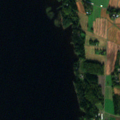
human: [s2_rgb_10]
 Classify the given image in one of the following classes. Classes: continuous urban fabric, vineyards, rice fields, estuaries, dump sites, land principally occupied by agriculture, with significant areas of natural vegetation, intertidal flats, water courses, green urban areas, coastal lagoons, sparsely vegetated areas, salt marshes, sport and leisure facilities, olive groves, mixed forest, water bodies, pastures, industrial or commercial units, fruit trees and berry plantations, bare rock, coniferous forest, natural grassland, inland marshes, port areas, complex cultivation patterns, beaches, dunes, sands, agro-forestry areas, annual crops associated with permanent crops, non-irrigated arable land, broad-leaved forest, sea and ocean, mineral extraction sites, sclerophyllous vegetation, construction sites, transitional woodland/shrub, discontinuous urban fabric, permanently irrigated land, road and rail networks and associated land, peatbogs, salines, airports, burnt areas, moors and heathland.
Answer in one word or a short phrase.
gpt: non-irrigated arable land, land principally occupied by agriculture, with significant areas of natural vegetation, water bodies